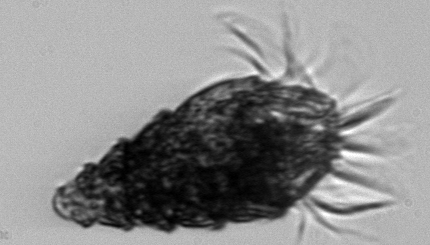
Label: Laboea_strobila